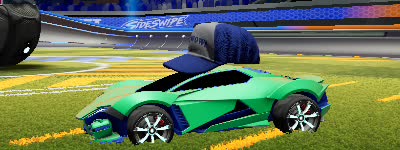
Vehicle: werewolf